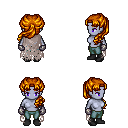
a pixel art fantasy rpg character, female body template, dark elf, purple skin, gray tattered cape, teal pants, dark blonde princess hairstyle, metal gloves, black shoes, four views (front, back, left, right), 2x2 character sprite sheet, small pixel art, hard edges, no anti-aliasing